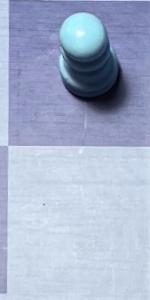
Label: Empty